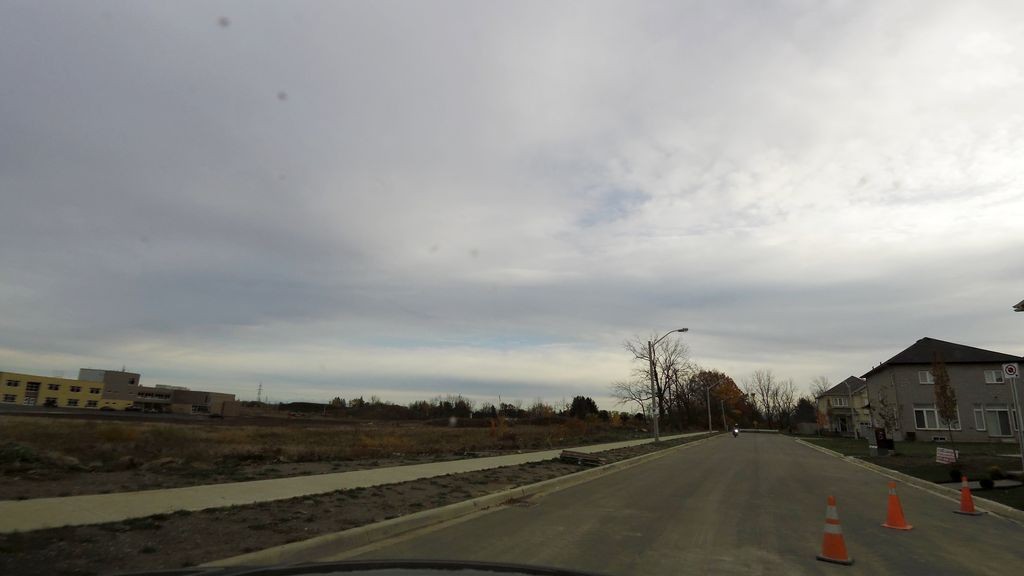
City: hamilton